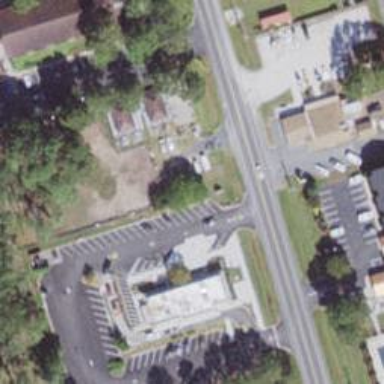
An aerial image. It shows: Paved parking area.